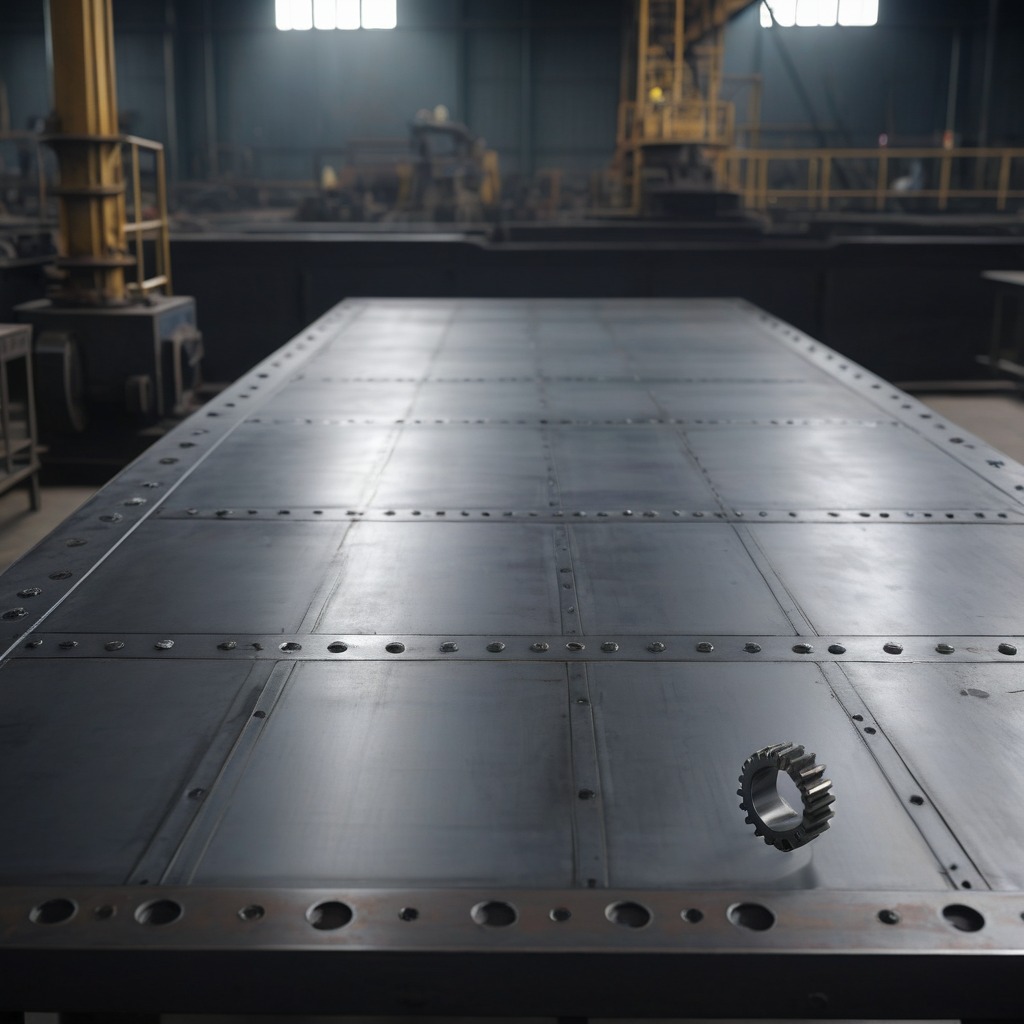
A steel gear with teeth is lying on the cold steel table in a mining workshop.